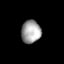
Tissue: lung
Cell type: Others
Senescence score: 0.2074
Nuclear area (px): 441
Mean DAPI intensity: 161.07